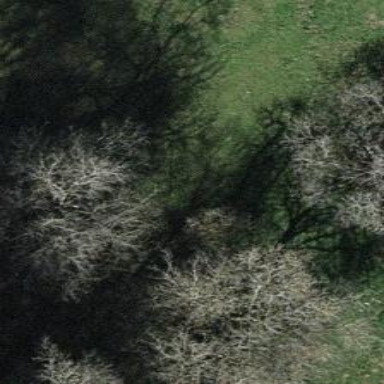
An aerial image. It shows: Single tag "natural: tree."